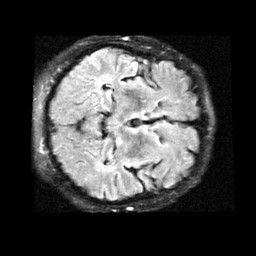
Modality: FLAIR
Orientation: axial
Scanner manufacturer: siemens
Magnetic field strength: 1.5 T
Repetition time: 9.35 s
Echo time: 0.108 s